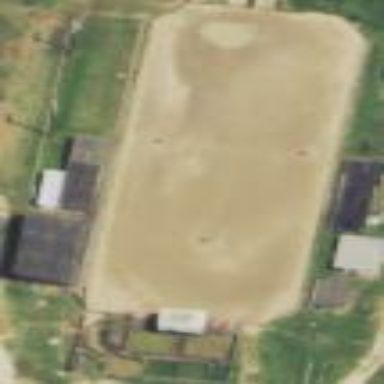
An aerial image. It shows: Stadium for equestrian sports.